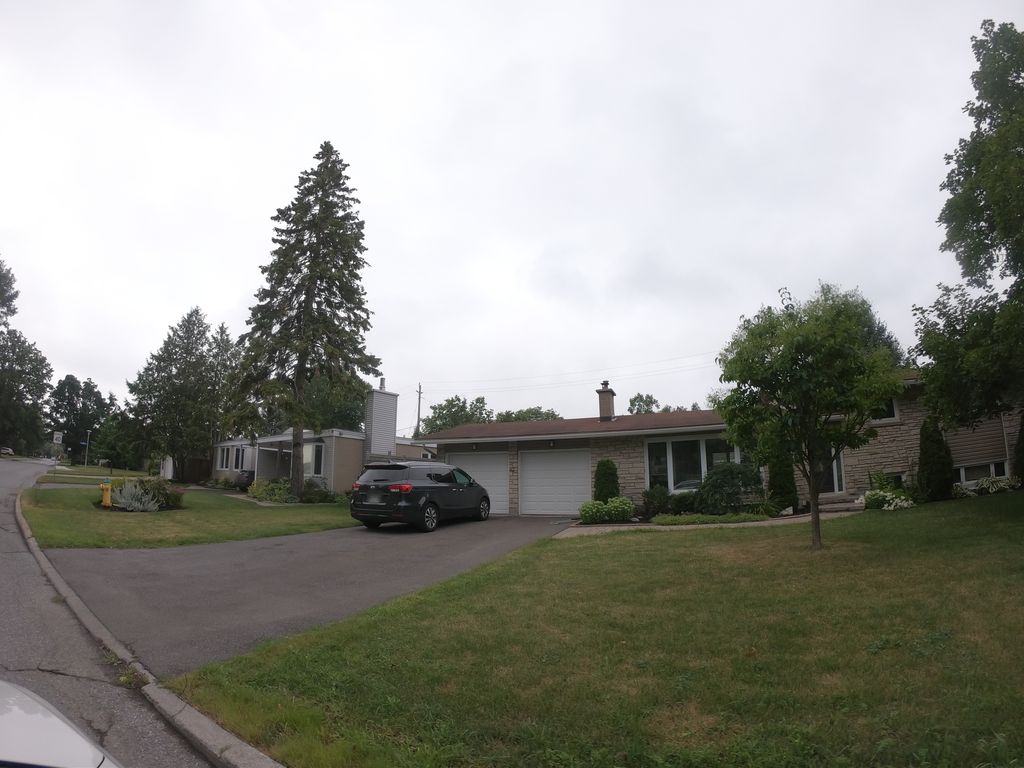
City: ottawa-gatineau